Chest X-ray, AP view. Patient: 43 years old, sex F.
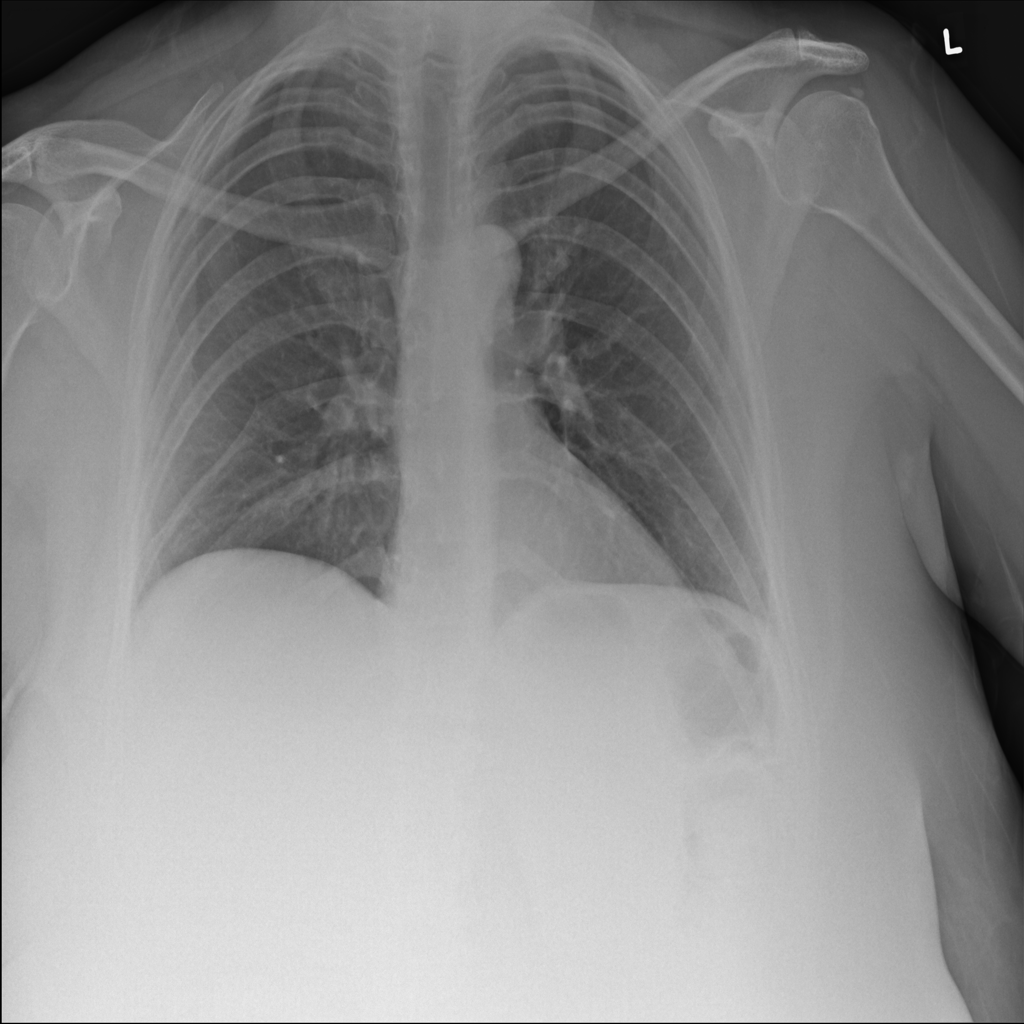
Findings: No Finding